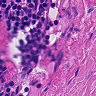
Metastatic tissue present: no